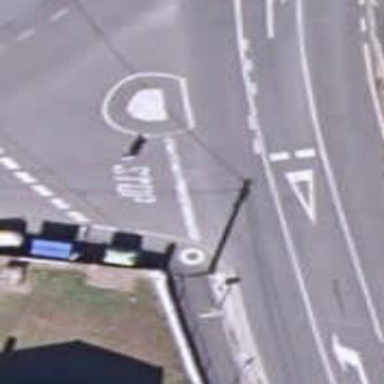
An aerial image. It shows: Road with stop sign.